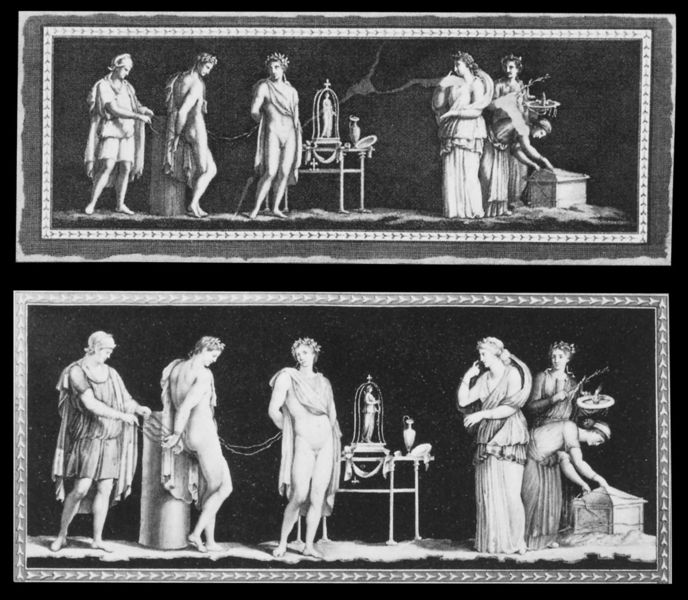
Titel: (Vergleich zwischen Antike bzw. Kupferstich von 1757-1762 und Tischbein)
Künstler: Johann Heinrich d.Ä. Tischbein
Institution: Frankfurt, Freies Deutsches Hochstift
Schlagwörter: mann, nackt, umhang, weiß, frauen, frau, kleid, männer, schwarz, säule, tisch, tuch, haupt, rahmen, tücher, vase, fesseln, relief, rand, figuren, antike, rechteck, schwarz-weiss, stich, kranz, lorbeer, lorbeerkranz, rom, fries, skulpturen, griechenland, käfig, klassik, klassisch, mann frau, säulenstumpf, rgister